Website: home-depot
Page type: review-order
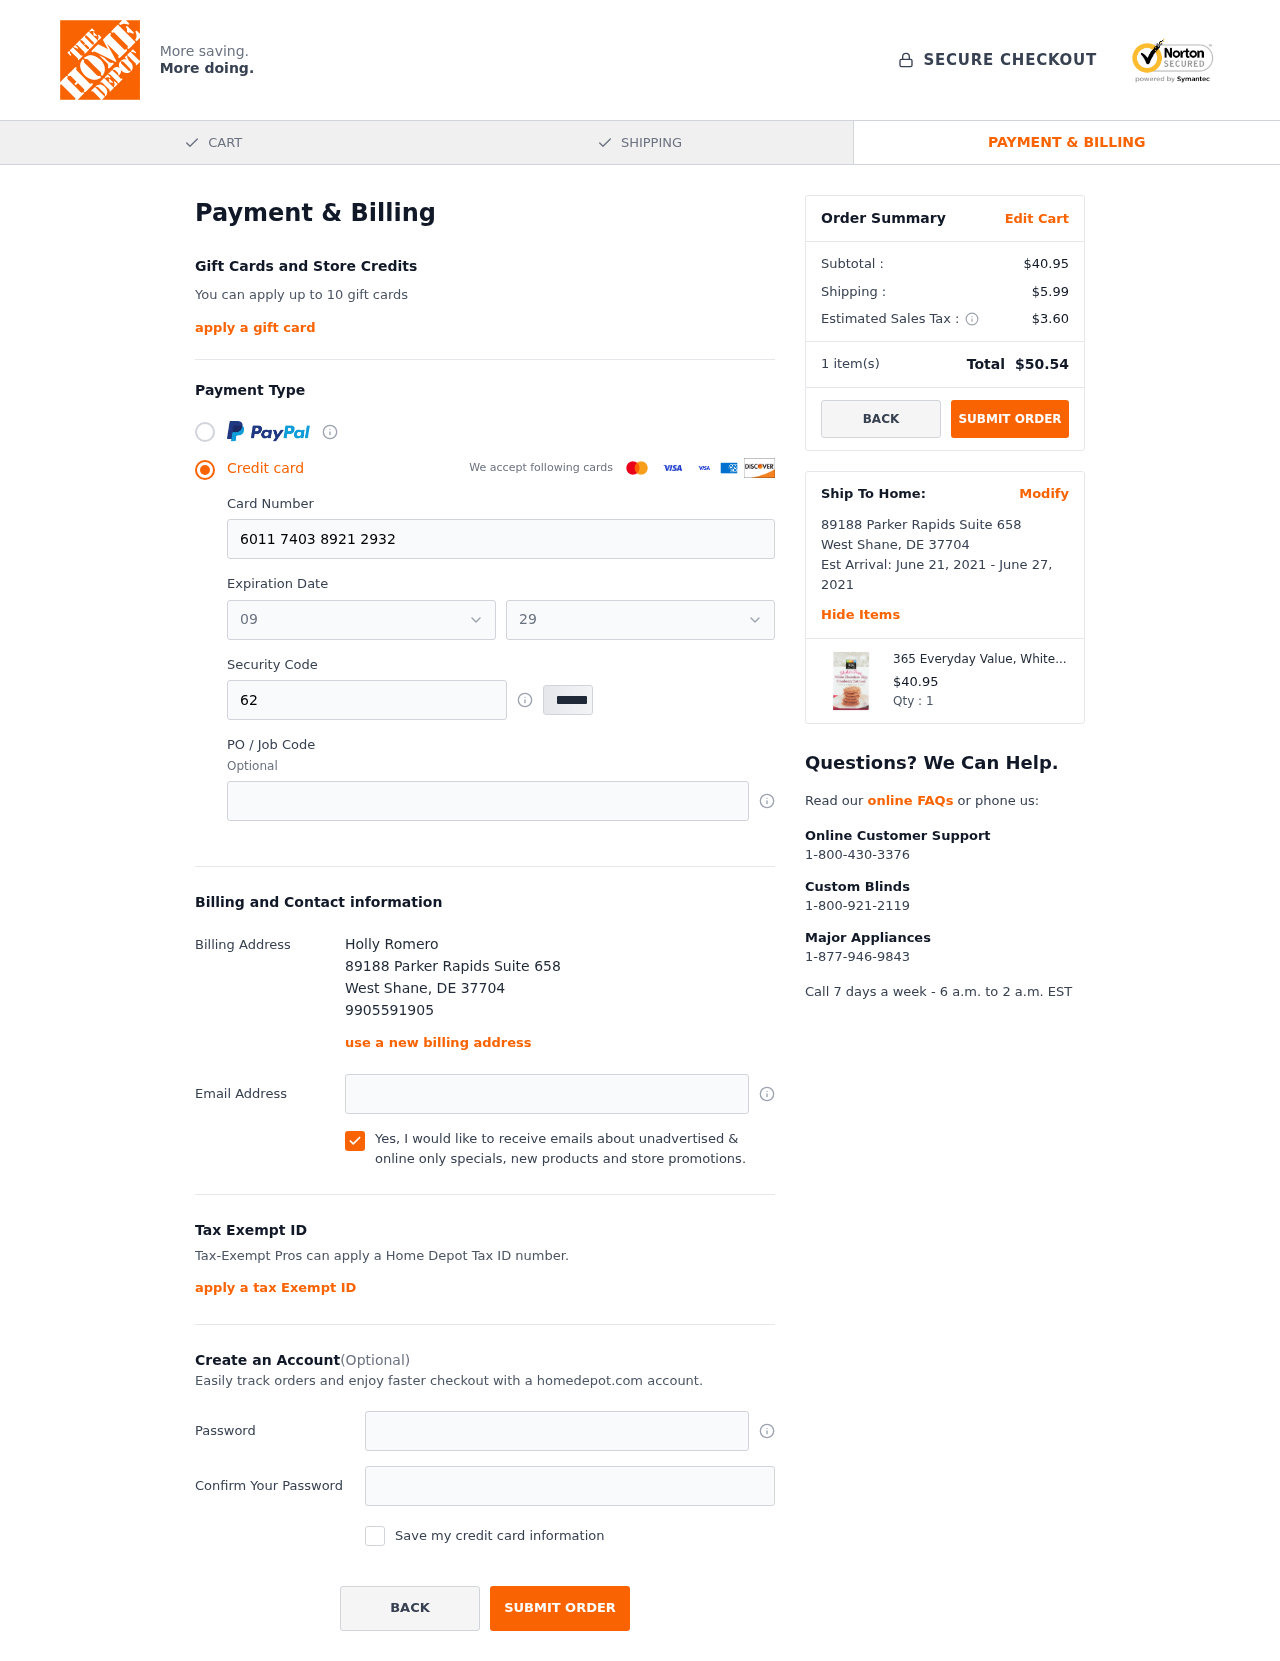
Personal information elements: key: PII_CARD_EXPIRY_MONTH
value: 09
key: PII_CARD_EXPIRY_YEAR
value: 29
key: PII_CITY
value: West Shane
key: PII_FULLNAME
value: Holly Romero
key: PII_PHONE
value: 9905591905
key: PII_POSTCODE
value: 37704
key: PII_STATE_ABBR
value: DE
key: PII_STREET
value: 89188 Parker Rapids Suite 658
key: PII_CARD_NUMBER
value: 6011 7403 8921 2932
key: PII_CARD_CVV
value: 622
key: PII_JOB_CODE
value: JOB-6374
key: PII_EMAIL
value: hromero@hotmail.com
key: PII_STREET2
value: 89188 Parker Rapids Suite 658
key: PII_POSTCODE2
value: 37704
Product elements: key: PRODUCT1_NAME
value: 365 Everyday Value, White Chocolate Chip Cranberry Oatmeal, Thin & Crispy Cookies, 7 oz
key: PRODUCT1_PRICE
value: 40.95
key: PRODUCT1_QUANTITY
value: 1
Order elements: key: ORDER_SUBTOTAL
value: $40.95
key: ORDER_SHIPPING_COST
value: $5.99
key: ORDER_TAX
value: $3.60
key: ORDER_NUM_ITEMS
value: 1
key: ORDER_TOTAL
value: $50.54
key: ORDER_SHIPPING_DATE
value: June 21, 2021
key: ORDER_DELIVERY_DATE
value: June 27, 2021